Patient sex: F
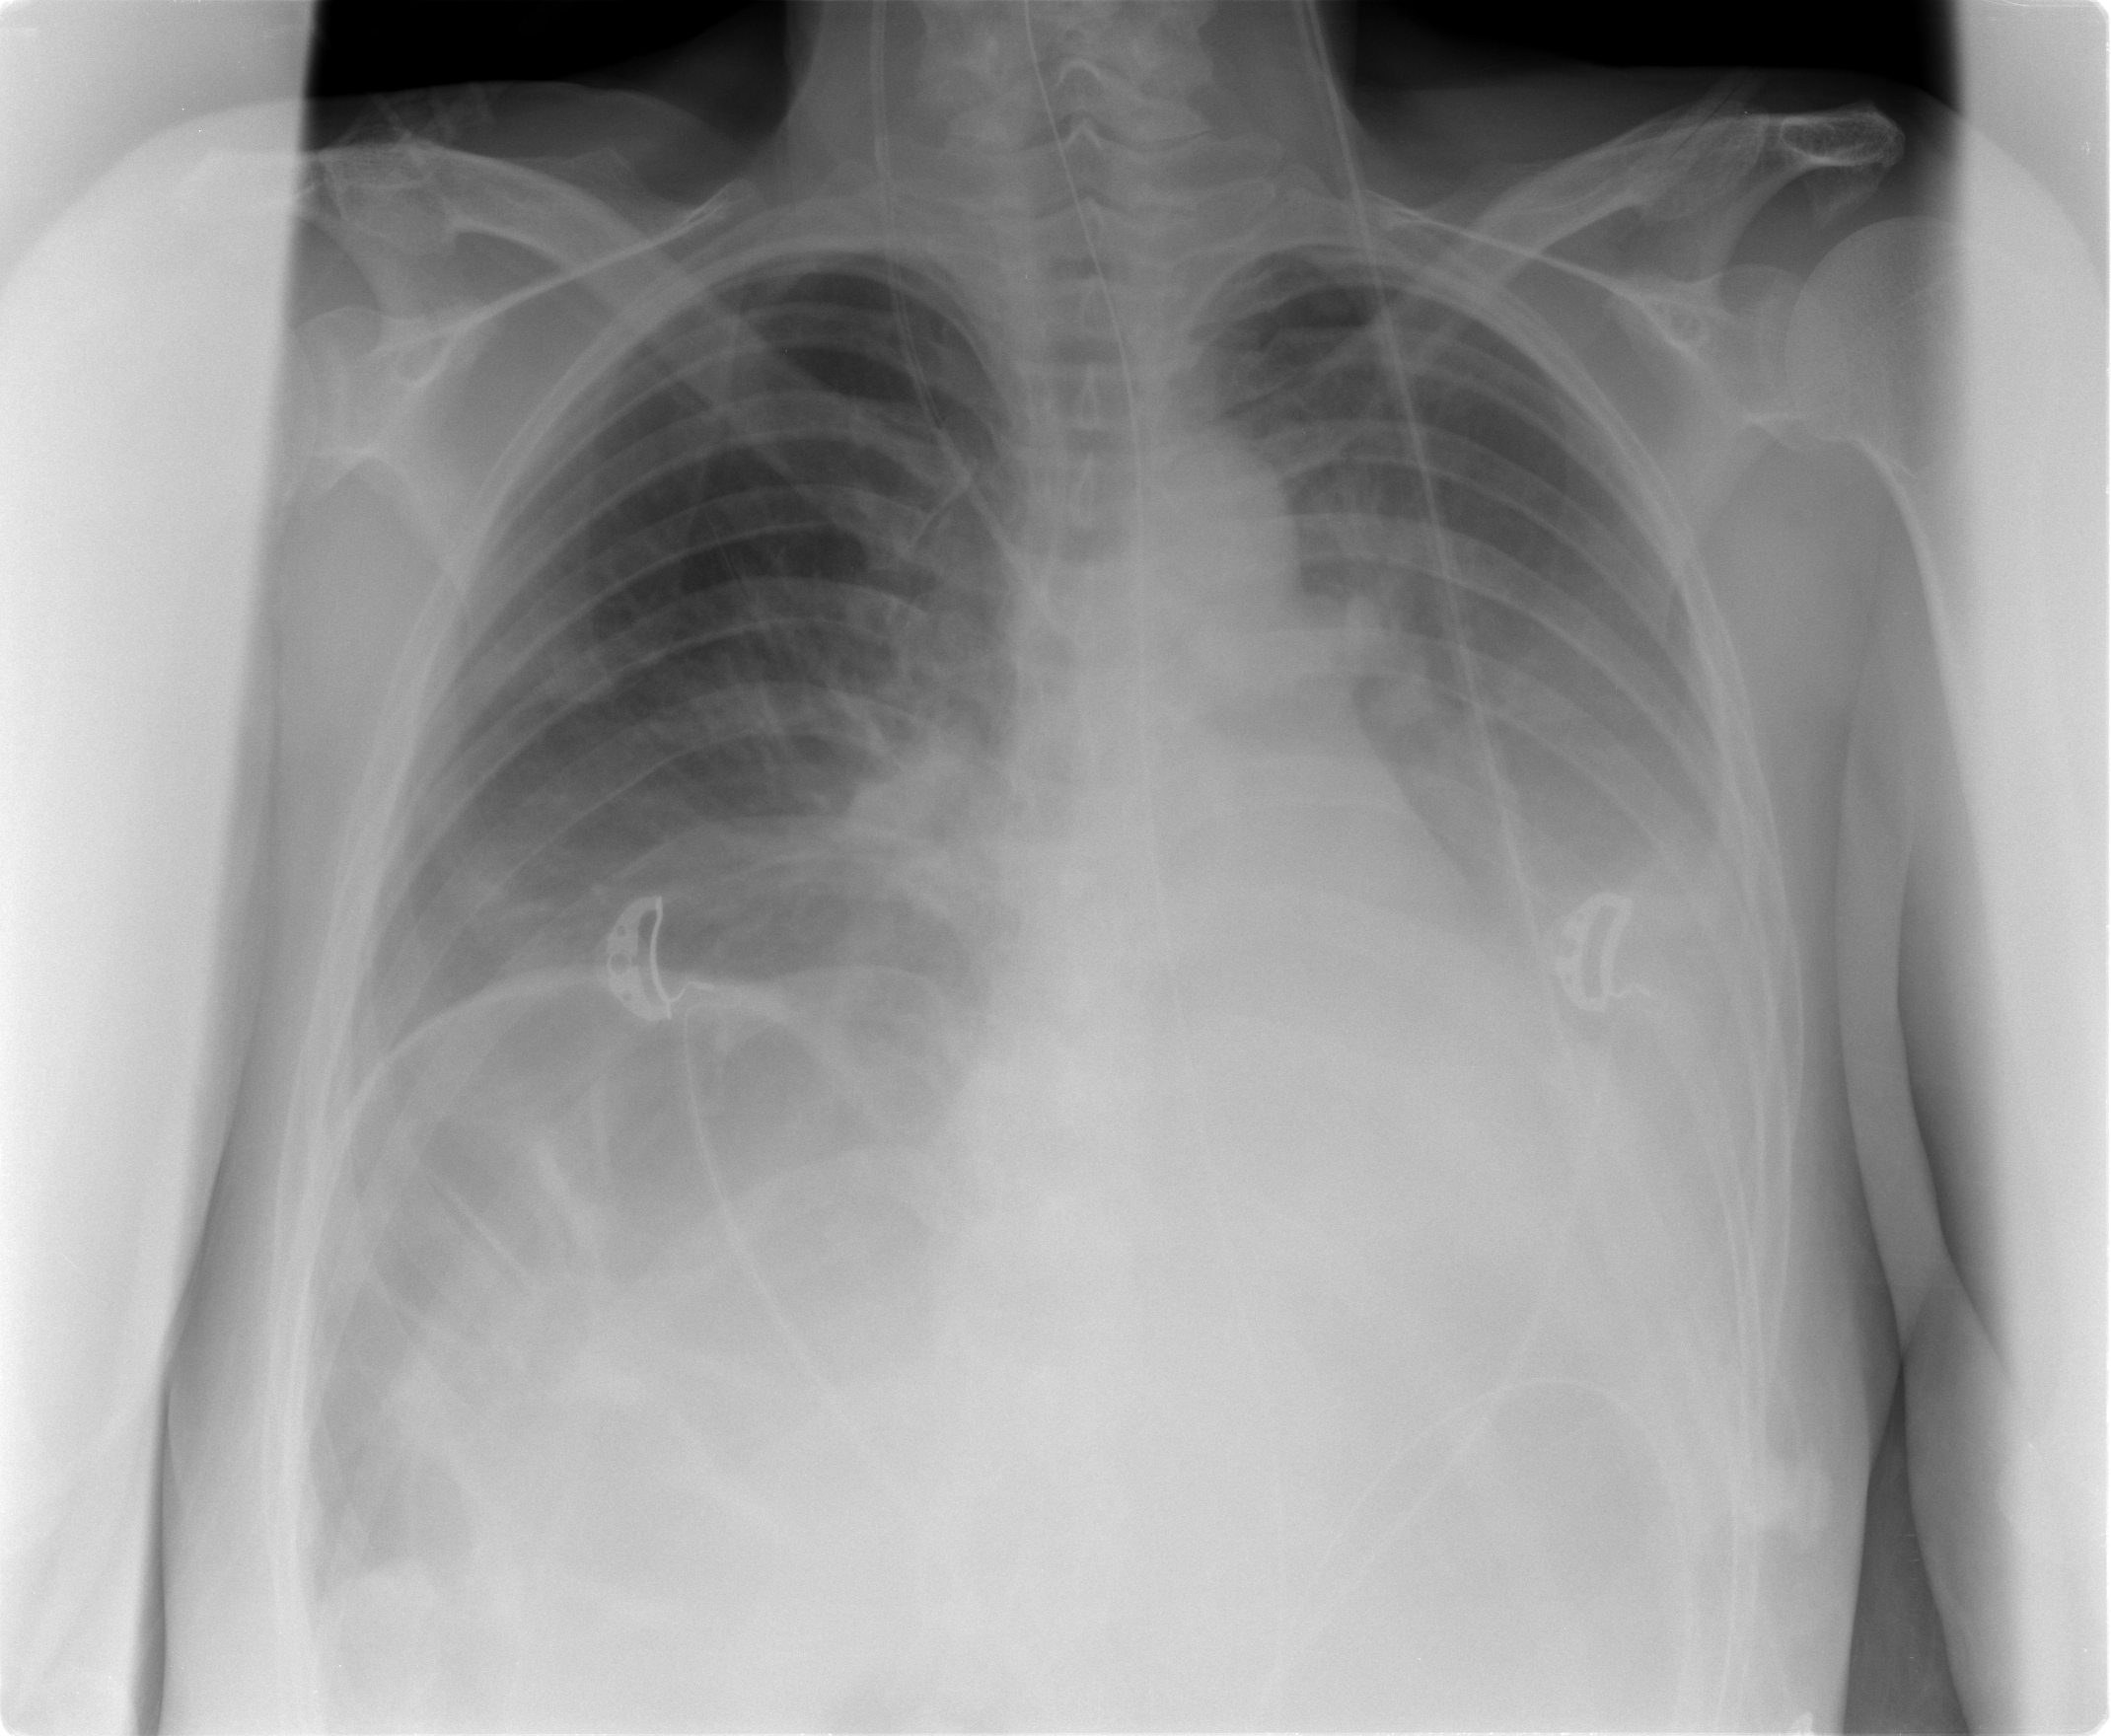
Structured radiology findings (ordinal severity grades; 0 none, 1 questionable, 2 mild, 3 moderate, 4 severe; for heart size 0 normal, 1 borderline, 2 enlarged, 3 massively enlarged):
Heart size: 0
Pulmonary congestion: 0
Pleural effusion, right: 2
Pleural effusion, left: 3
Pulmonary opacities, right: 0
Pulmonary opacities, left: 0
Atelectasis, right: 2
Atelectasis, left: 2